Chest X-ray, AP view. Patient: 51 years old, sex F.
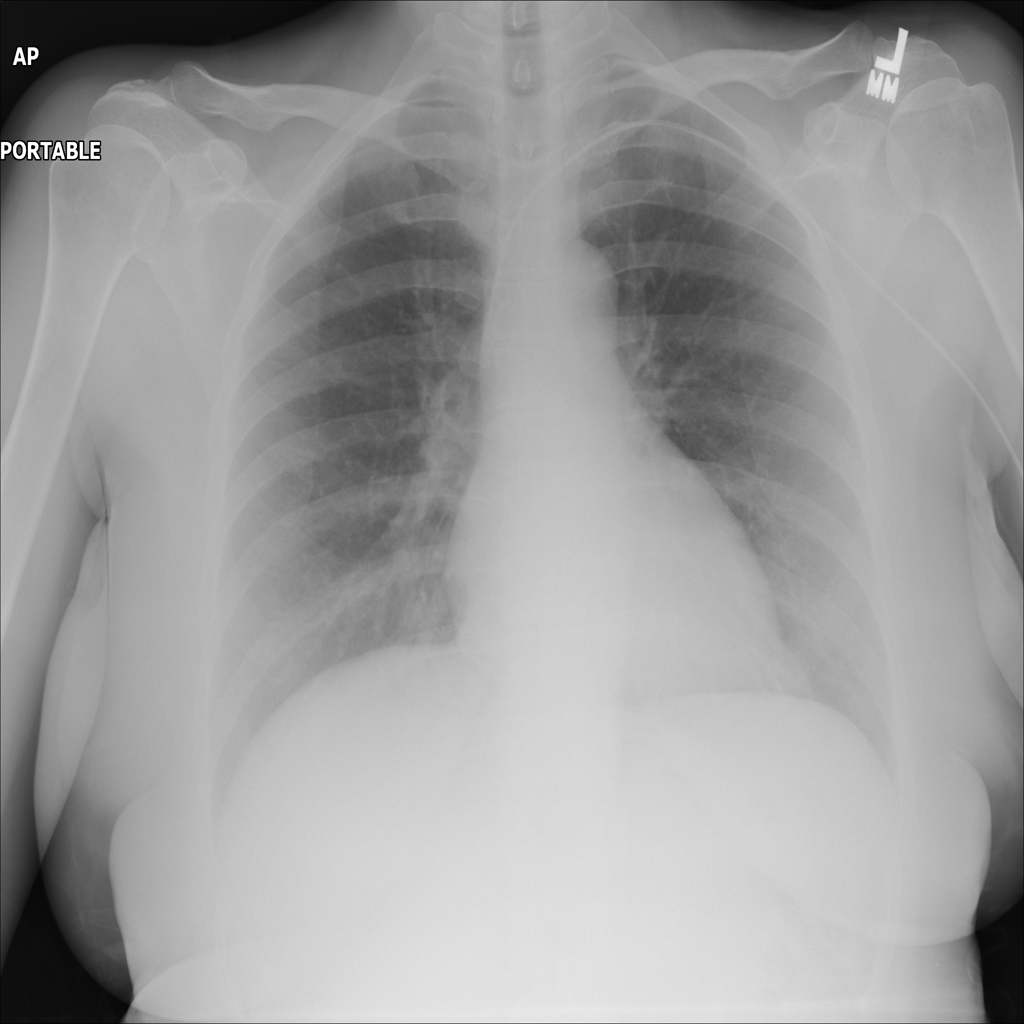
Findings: No Finding